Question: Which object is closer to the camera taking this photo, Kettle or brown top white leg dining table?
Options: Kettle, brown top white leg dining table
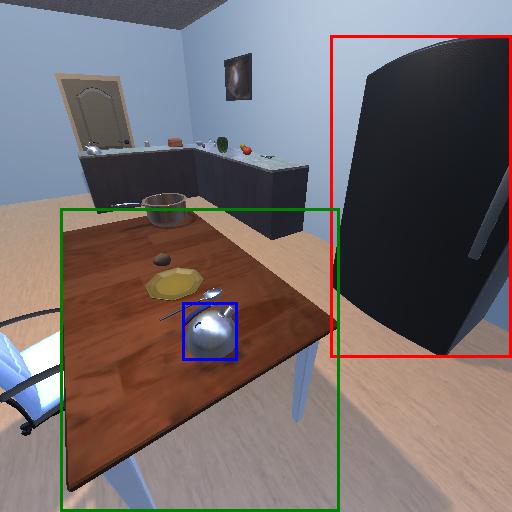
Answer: Kettle